Field crop: tomato
Growth stage: 2
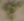
Species: solanum